Field crop: maize
Growth stage: 1
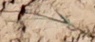
Species: lolium